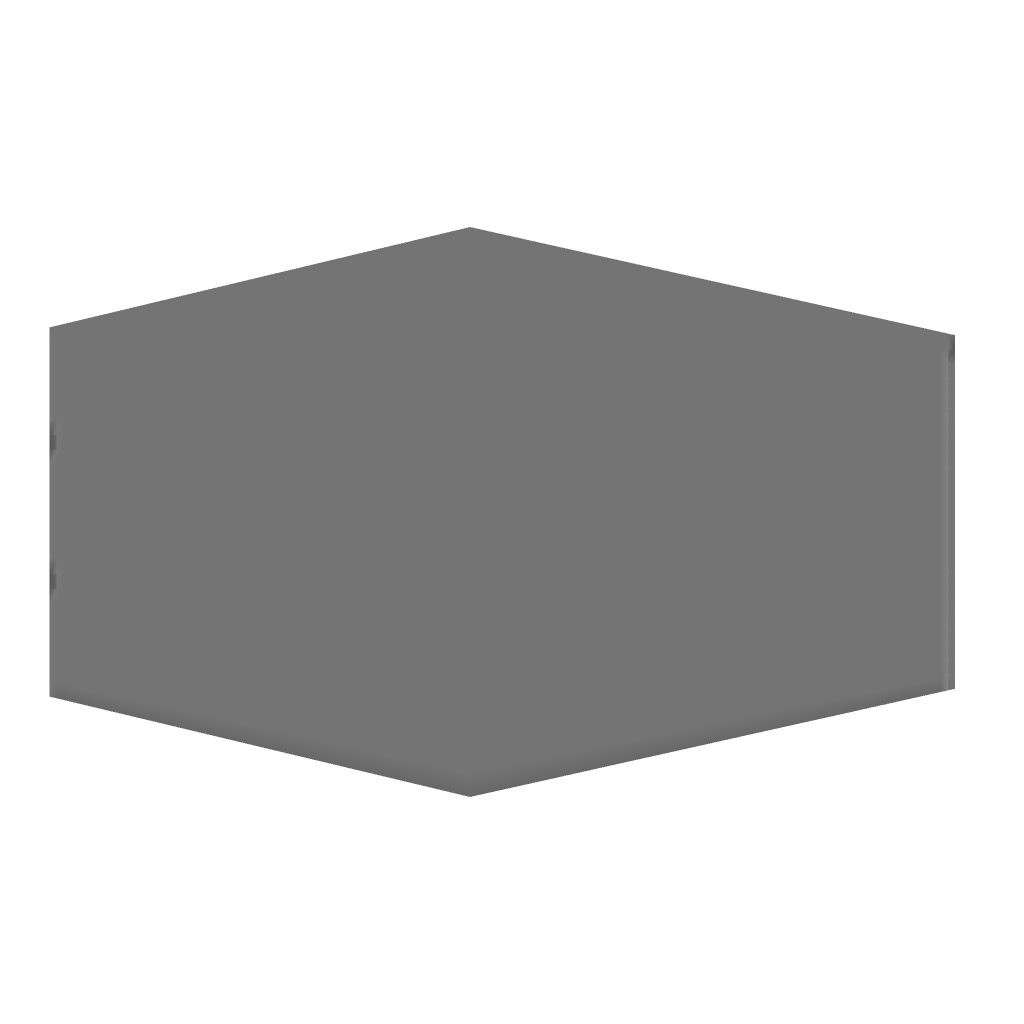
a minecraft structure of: Great Fairy Fountain bad low quality